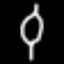
Label: leaf